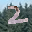
Label: 2